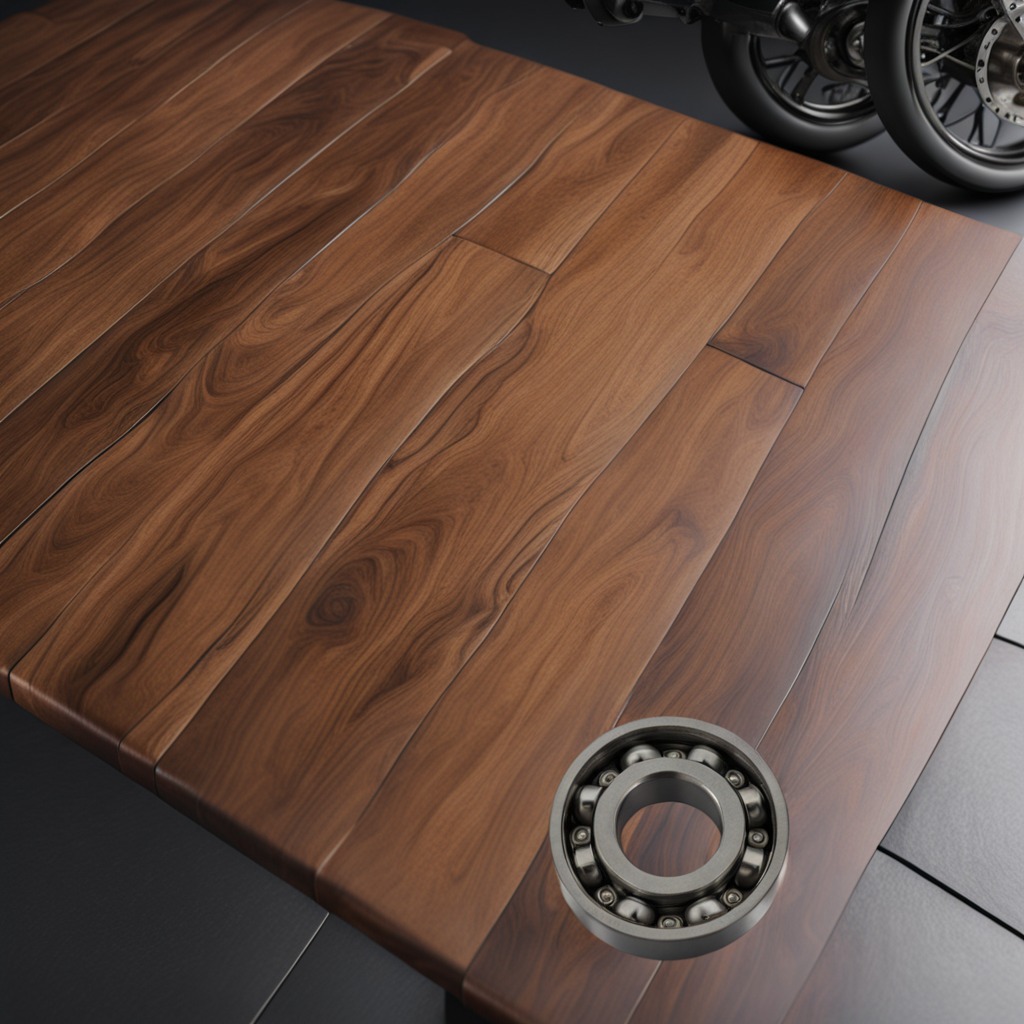
A metal ball bearing is lying on an oil-spilled wooden table in a vintage motorcycle garage.